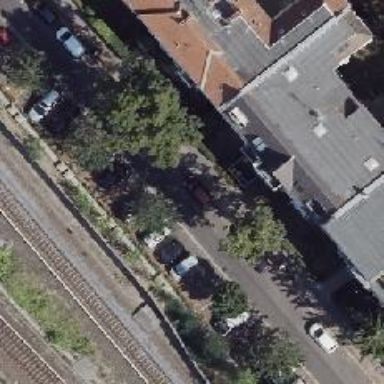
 there is parallel parking lane. The road has carriageway width of 5 units."